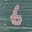
Label: 6